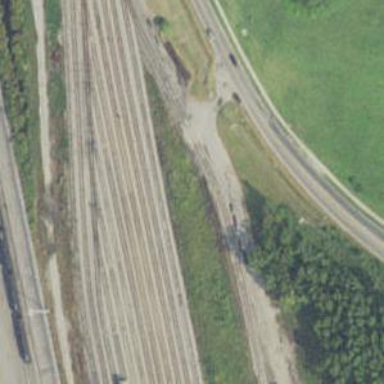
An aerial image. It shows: Railway siding for service.